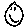
Label: smiley face